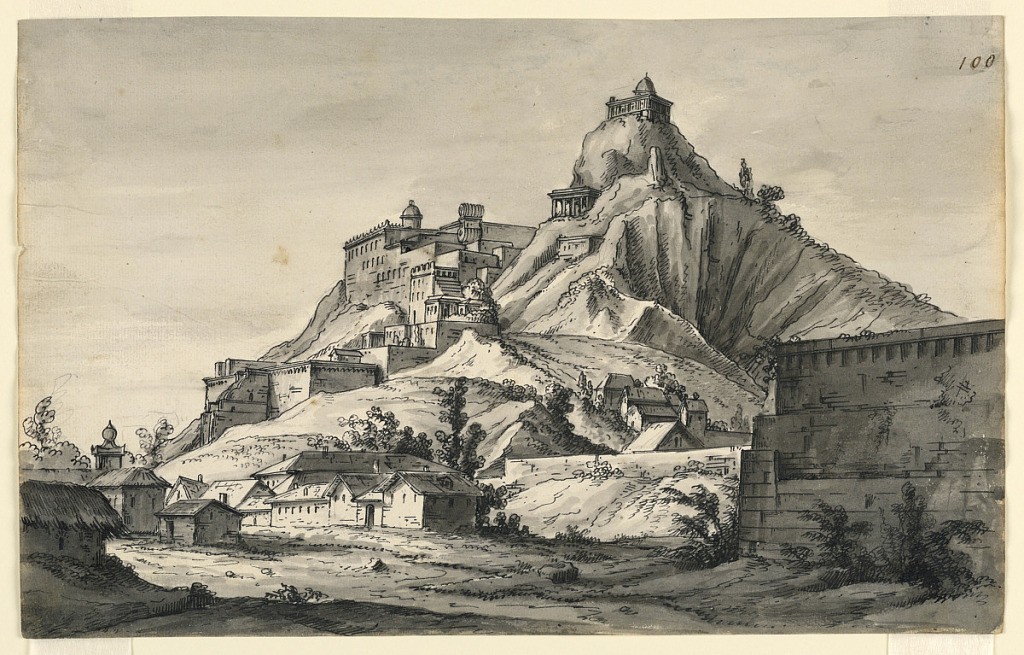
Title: Stage Design, Mountain with Town on Slopes
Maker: Romolo Achille Liverani, Italian, 1809 - 1872
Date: early 19th century
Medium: Pen and sepia ink, brush and wash on paper
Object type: Drawing
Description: Horizontal rectangle. Mountain with buildings on hillside.